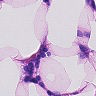
Metastatic tissue present: no